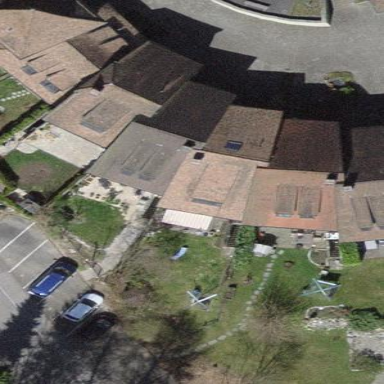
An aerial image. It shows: Terrace building.